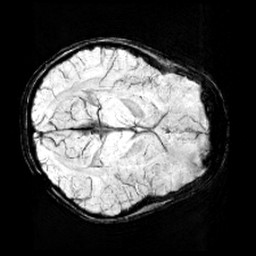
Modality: minIP
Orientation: axial
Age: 10
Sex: female
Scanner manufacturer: siemens
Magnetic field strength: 3 T
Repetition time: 0.027 s
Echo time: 0.02 s